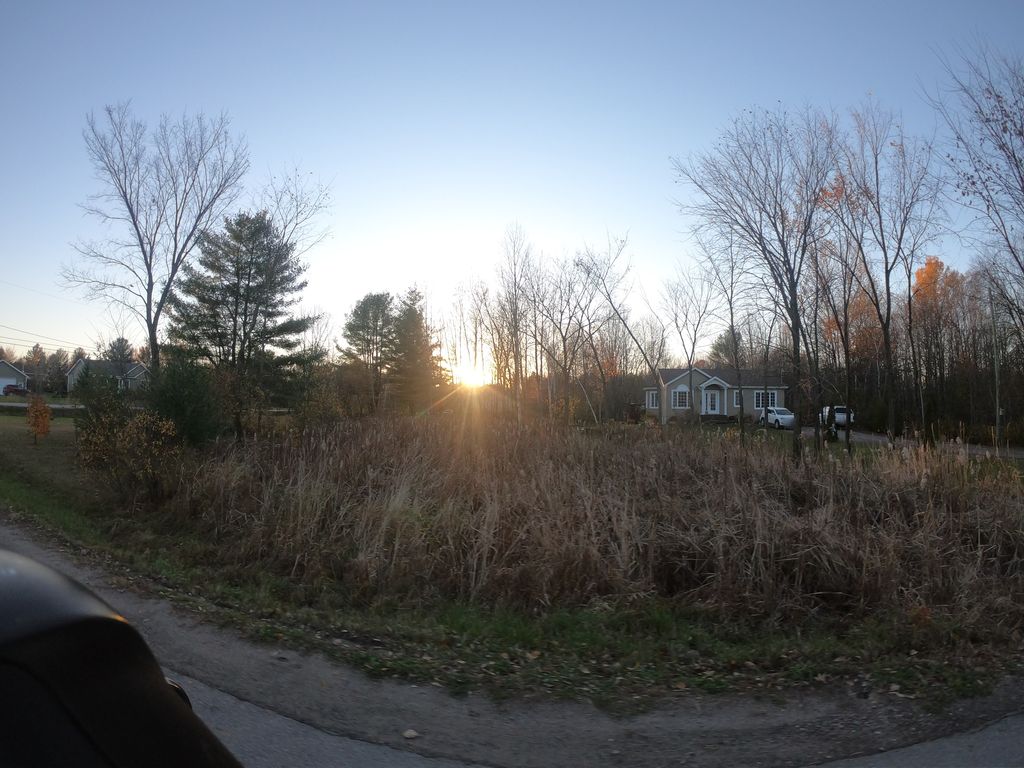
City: ottawa-gatineau